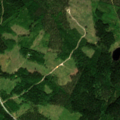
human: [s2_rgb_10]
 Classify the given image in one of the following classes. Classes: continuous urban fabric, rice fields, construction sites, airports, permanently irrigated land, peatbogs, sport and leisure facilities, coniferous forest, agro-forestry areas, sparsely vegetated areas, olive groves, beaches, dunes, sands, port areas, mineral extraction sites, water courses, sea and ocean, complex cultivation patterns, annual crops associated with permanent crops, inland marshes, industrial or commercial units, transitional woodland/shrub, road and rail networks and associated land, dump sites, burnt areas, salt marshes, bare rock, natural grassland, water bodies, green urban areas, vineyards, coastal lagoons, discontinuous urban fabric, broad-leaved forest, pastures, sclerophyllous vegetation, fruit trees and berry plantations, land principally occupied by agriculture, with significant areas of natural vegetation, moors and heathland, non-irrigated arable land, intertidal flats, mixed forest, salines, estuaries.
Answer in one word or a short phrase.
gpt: coniferous forest, mixed forest, transitional woodland/shrub